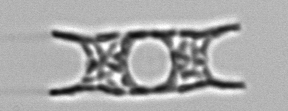
Label: Eucampia